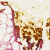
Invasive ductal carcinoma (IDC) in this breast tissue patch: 0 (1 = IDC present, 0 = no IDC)